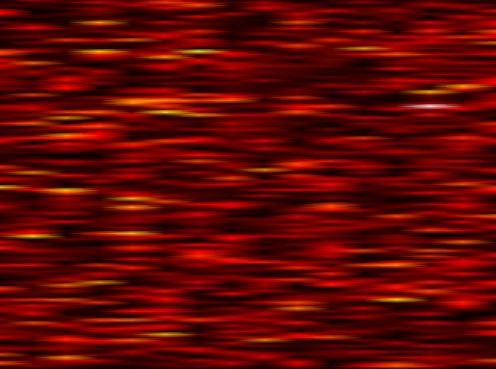
Label: WOLA